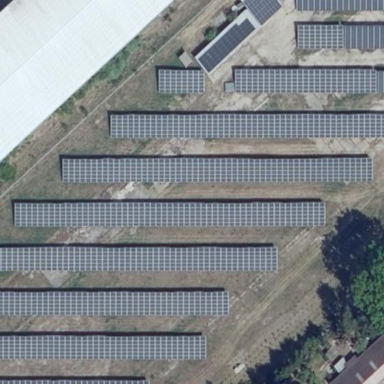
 consisting of solar photovoltaic panels."